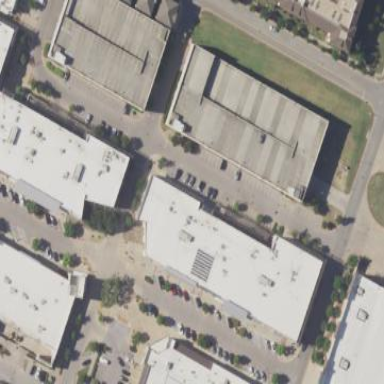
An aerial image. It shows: Multi-storey garage building used for parking.